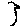
Label: bird